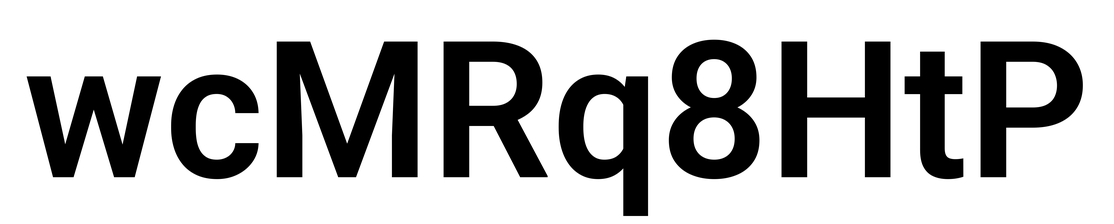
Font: Roboto_SemiBold